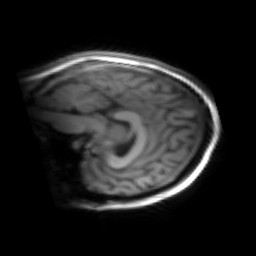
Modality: inplaneT1
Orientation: sagittal
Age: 28
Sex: female
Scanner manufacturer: siemens
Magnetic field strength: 3 T
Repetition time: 1.2 s
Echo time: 0.00251 s